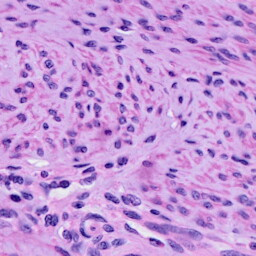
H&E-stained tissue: Cervix